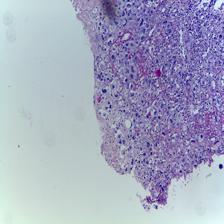
Diagnosis: OSCC